Question: I'm making a customized javascript carousel . I would like to make controls for my carousel . I was searching for the answer but didn't find .
here is the code which I was working with
'''
<div class="container">
<div class="row">
<div class="col-lg-6 top-space text-center float">
<h3 class="heading">Image Slider</h3>
<hr>
</div>
<div class="col-lg-6 float">
<img src="img/slider1.jpg" class="img-responsive" id="mainImage">
</div>
</div>
</div>
'''
javascript code:
'''
var imagesArray = ["img/slider2.jpg","img/slider3.jpg","img/slider4.jpg"];
var index = 0 ;
function imageSlider(){
var getImagePath = document.getElementById("mainImage");
getImagePath.setAttribute("src",imagesArray[index]);
index++;
if(index >= imagesArray.length){
index = 0;
}
}
setInterval(imageSlider,4000);
'''
Here is the image:

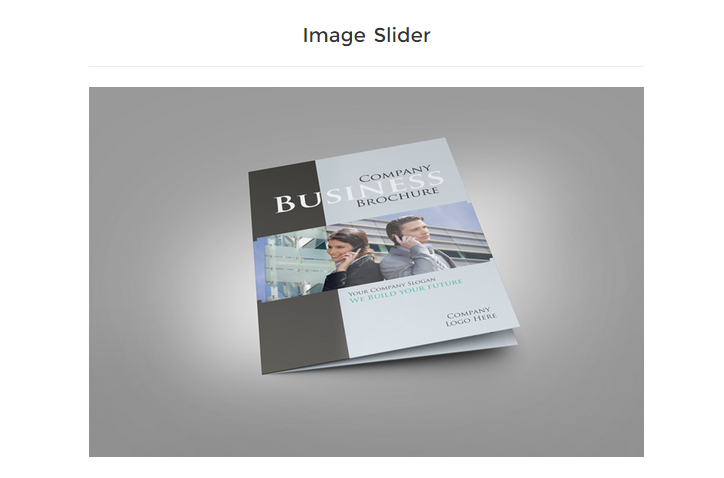
Answer: '''
function imageSlider(){
this.prev = function(){
if(--this.index < 0) this.index = this.imagesArray.length - 1;
this.start()
};
this.next = function(){
if(++this.index >= this.imagesArray.length) this.index = 0;
this.start()
};
this.start = function(){
var getImagePath = document.getElementById("mainImage");
getImagePath.setAttribute("src", this.imagesArray[this.index]);
this.timeout && clearTimeout(this.timeout);
this.timeout = setTimeout(this.next.bind(this),3000)
};
}
var myCarousel = new imageSlider();
myCarousel.imagesArray = ["http://i.stack.imgur.com/d5vO7.jpg?s=128&g=1", "http://i.stack.imgur.com/GNgxX.png?s=128&g=1","http://i.stack.imgur.com/kpQYd.png?s=128&g=1"];
myCarousel.index = 0;
myCarousel.start()
'''
'''
<div class="container">
<div class="row">
<div class="col-lg-6 float">
<img src="img/slider1.jpg" class="img-responsive" id="mainImage">
<p><button onclick="myCarousel.prev()">Prev</button>
<button onclick="myCarousel.next()">Next</button></p>
</div>
</div>
</div>
'''